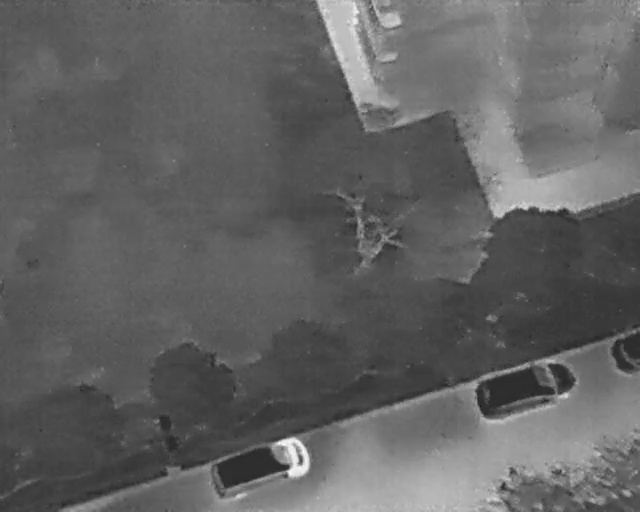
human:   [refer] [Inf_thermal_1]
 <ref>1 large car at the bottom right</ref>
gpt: <box>[[78, 65, 85, 86, 165]]</box>